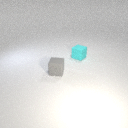
small cyan rubber cube behind small gray rubber cube